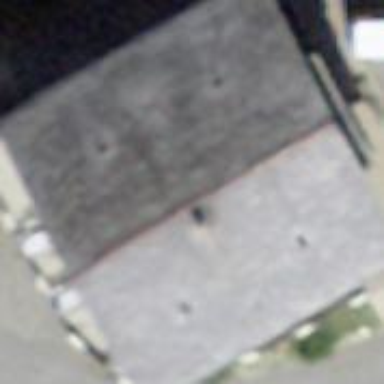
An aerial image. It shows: Restaurant building.